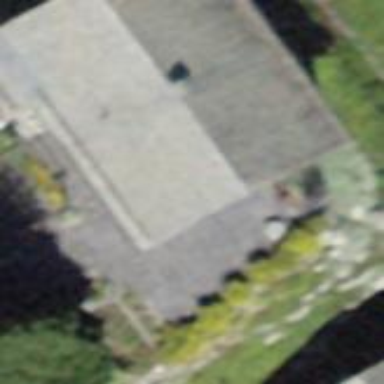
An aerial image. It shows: Detached building.